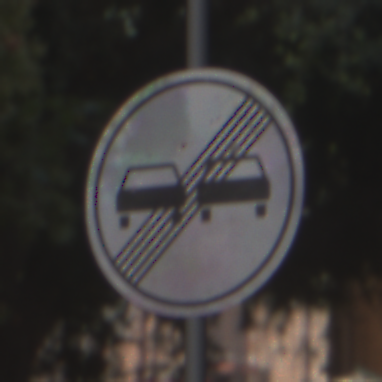
Verkehrszeichen: EndeUeberholverbot
Umgebung: Outdoor, Suburban
Tageszeit: MorningAfternoon
Wetter: PartlyCloudy
Licht: Natural
Jahreszeit: NotSpecified
Kontrast: LowContrast